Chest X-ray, AP view. Patient: 40 years old, sex F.
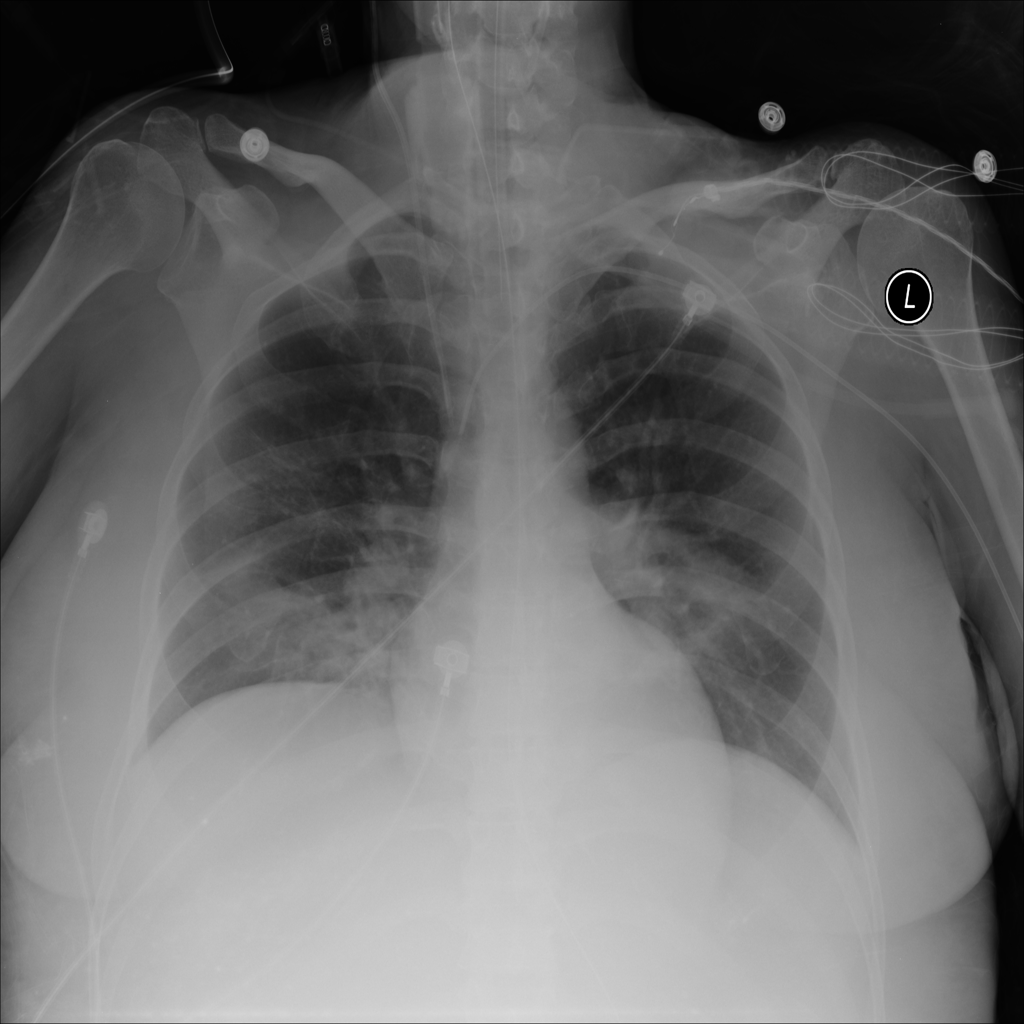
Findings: Infiltration